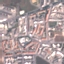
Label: Residential